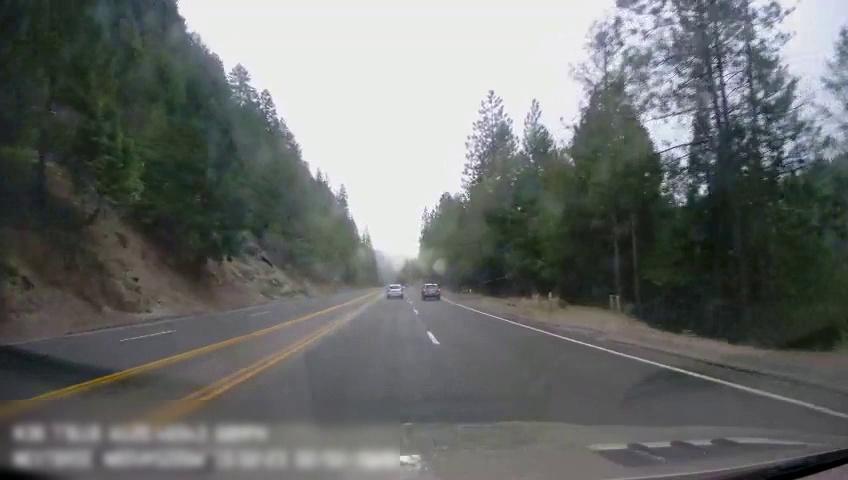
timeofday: Day
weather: Cloudy
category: Drivable Space
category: Vehicles | Car
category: Vehicles | Car
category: Lanes | Alternate Lane
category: Lanes | Alternate Lane
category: Lanes | Alternate Lane
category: Lanes | Current Lane
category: Lanes | Current Lane
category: Lanes | Alternate Lane